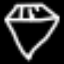
Label: diamond